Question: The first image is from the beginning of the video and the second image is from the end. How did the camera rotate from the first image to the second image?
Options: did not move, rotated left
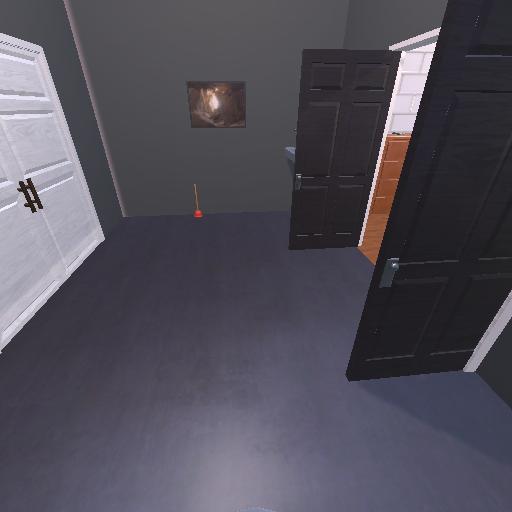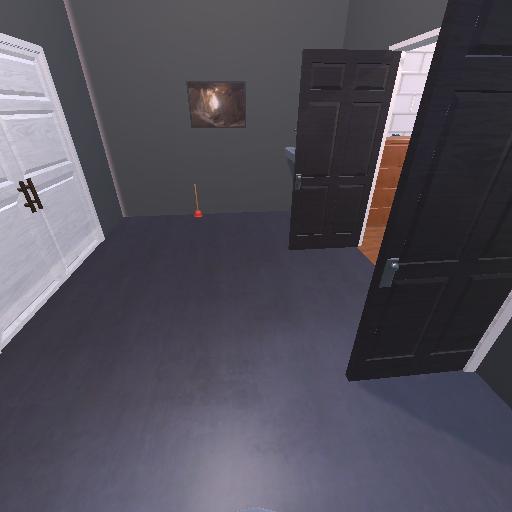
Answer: did not move